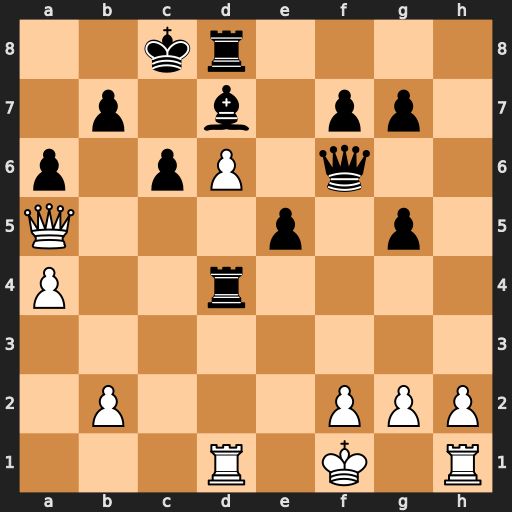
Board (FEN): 2kr4/1p1b1pp1/p1pP1q2/Q3p1p1/P2r4/8/1P3PPP/3R1K1R
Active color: w
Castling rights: -
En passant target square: -
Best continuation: Qc7#